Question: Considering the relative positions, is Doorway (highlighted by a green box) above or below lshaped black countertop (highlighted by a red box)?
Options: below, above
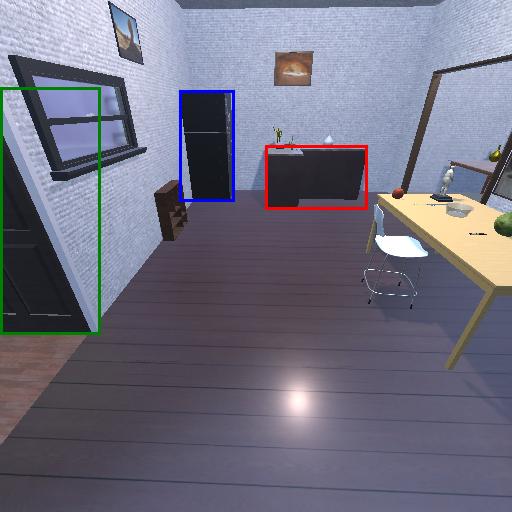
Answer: below